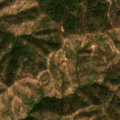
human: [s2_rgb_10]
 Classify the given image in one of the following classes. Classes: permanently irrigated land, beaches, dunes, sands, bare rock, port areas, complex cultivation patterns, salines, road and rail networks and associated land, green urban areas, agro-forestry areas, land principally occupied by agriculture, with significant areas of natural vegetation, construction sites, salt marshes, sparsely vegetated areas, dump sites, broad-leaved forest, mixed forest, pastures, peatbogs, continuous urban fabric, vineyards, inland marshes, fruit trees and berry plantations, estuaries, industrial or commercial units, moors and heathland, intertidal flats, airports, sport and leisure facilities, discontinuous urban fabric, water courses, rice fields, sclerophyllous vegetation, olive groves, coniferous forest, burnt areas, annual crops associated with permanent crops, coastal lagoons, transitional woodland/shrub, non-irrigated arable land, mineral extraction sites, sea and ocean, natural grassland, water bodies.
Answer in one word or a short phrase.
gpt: mixed forest